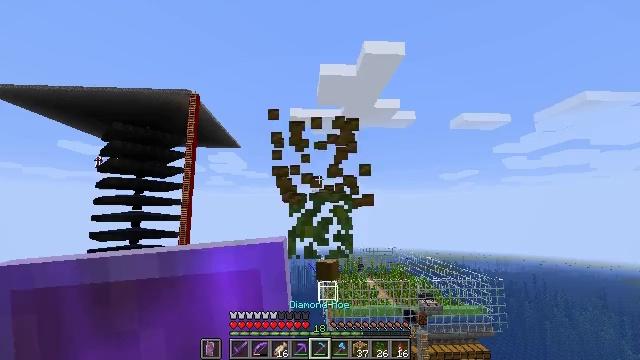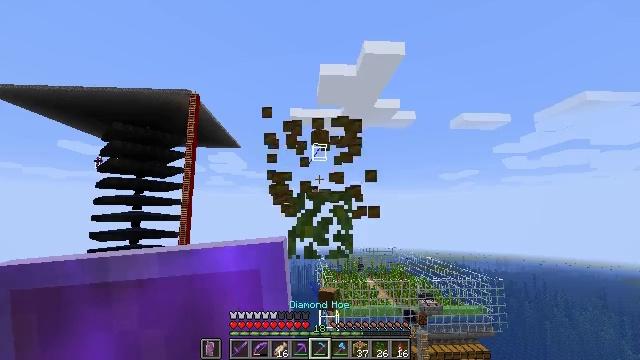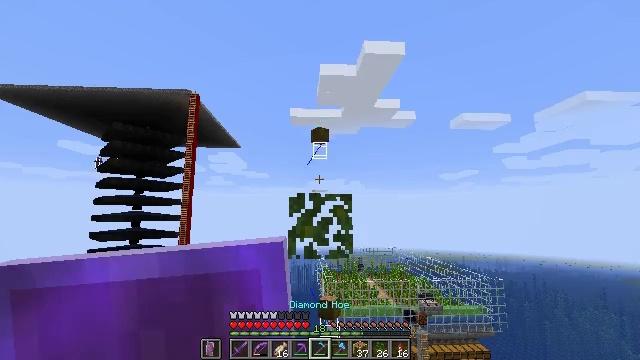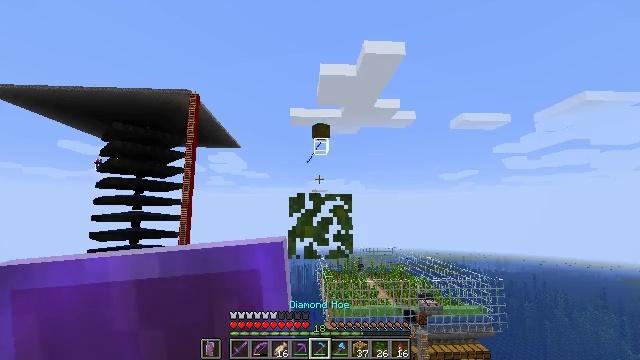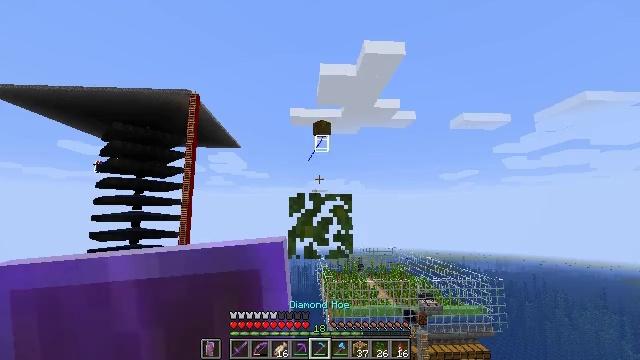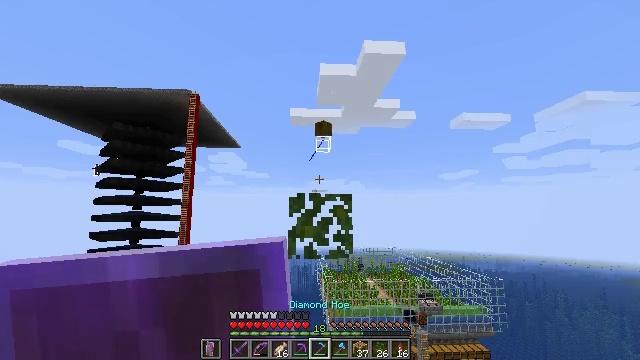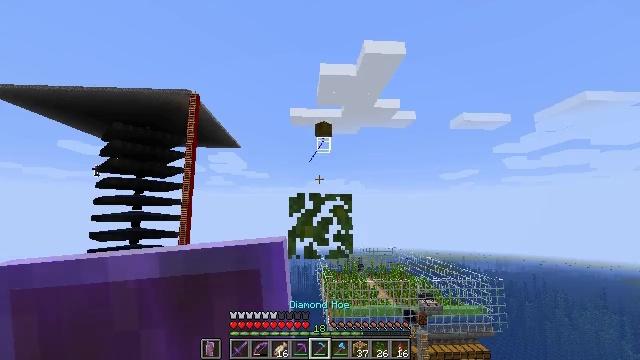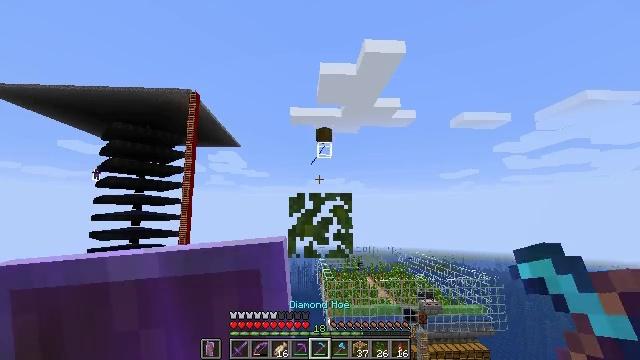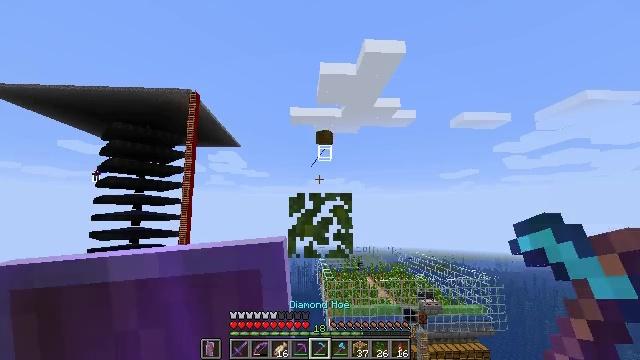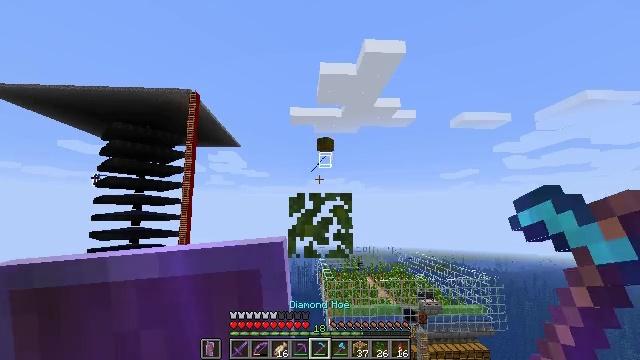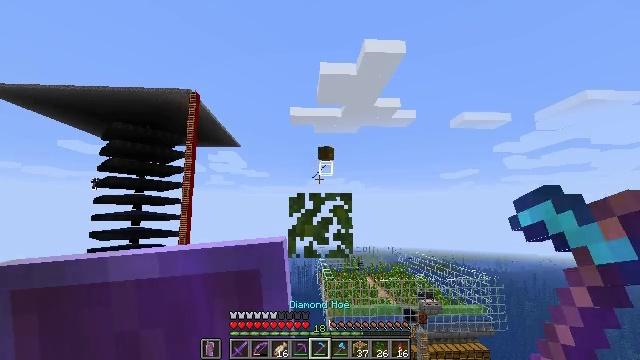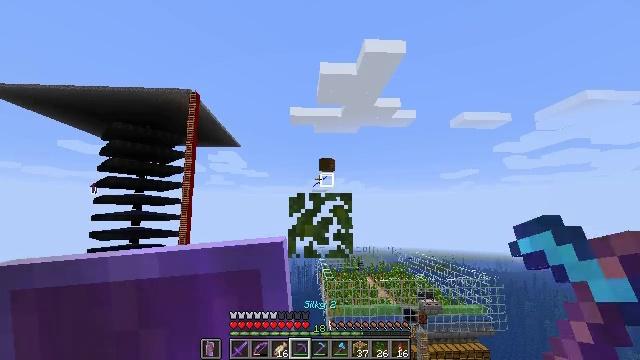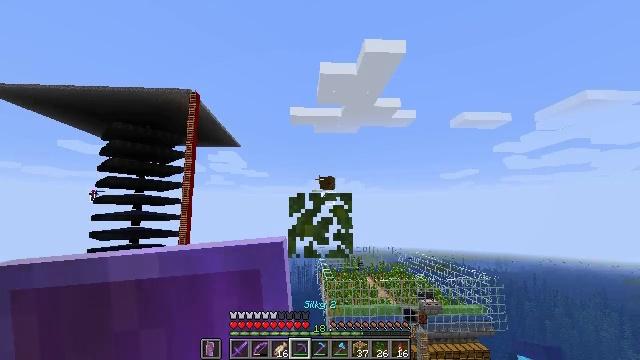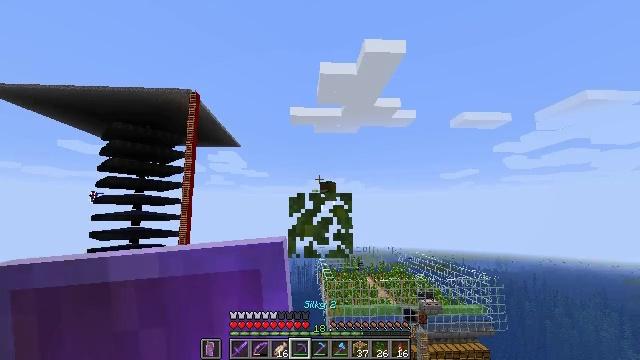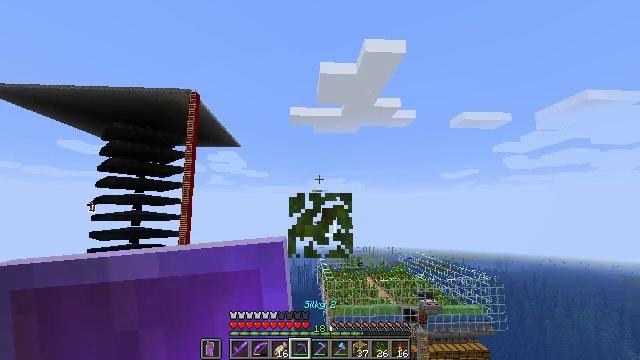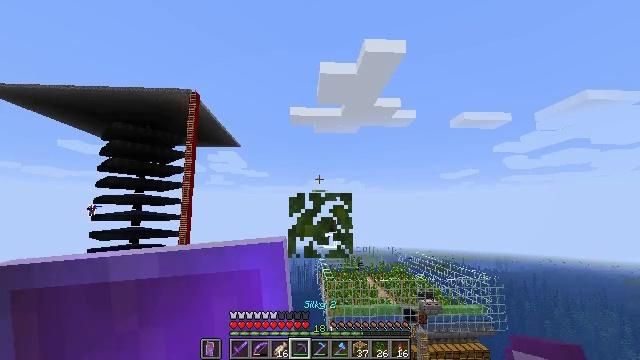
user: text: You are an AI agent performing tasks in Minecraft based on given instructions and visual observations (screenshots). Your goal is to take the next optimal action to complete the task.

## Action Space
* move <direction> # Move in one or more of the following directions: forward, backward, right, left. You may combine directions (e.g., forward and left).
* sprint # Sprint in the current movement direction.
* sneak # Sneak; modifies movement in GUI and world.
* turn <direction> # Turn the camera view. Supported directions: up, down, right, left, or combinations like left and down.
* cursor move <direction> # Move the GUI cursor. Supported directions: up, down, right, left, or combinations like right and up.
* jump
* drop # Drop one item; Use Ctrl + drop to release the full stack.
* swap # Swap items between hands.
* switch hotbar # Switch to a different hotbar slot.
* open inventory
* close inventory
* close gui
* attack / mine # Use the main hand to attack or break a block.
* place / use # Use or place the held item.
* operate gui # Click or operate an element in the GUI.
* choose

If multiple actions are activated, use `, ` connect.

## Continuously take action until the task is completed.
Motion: motion action
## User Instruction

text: Clear the jungle leaves to make way.
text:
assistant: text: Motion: no_op
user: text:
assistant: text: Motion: no_op
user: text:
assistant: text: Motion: no_op
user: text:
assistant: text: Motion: no_op
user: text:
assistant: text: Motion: no_op
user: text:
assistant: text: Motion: no_op
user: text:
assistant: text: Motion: no_op
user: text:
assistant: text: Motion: no_op
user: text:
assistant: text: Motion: no_op
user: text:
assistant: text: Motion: no_op
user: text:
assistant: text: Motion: no_op
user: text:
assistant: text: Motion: no_op
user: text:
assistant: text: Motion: no_op
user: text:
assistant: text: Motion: no_op
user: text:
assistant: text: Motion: no_op
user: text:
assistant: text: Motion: no_op
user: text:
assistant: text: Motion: no_op
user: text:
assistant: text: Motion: no_op
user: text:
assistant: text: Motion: no_op
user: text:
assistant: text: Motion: no_op
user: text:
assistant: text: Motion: no_op
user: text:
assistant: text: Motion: use / place
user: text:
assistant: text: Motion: use / place
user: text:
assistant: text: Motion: use / place
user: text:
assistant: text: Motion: no_op
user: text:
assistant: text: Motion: no_op
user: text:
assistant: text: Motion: no_op
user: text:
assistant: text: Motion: no_op
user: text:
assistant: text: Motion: no_op
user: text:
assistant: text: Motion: no_op